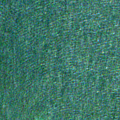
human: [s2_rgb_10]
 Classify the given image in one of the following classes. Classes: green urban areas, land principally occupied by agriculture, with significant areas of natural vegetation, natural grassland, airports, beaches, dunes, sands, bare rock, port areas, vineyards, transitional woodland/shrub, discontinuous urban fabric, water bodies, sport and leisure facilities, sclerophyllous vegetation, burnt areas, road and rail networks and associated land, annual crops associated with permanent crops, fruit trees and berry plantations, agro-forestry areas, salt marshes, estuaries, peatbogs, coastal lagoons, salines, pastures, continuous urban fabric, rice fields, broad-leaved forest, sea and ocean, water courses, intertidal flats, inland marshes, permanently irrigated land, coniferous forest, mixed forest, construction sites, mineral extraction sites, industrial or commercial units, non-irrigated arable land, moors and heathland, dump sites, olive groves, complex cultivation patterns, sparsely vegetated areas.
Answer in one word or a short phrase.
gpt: sea and ocean